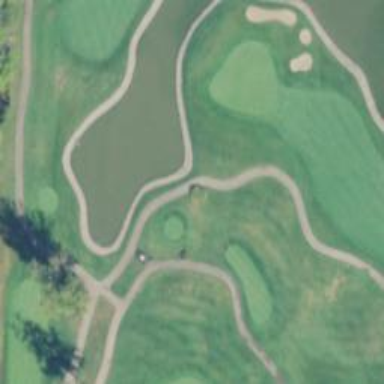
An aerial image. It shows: Path designed for golf carts.